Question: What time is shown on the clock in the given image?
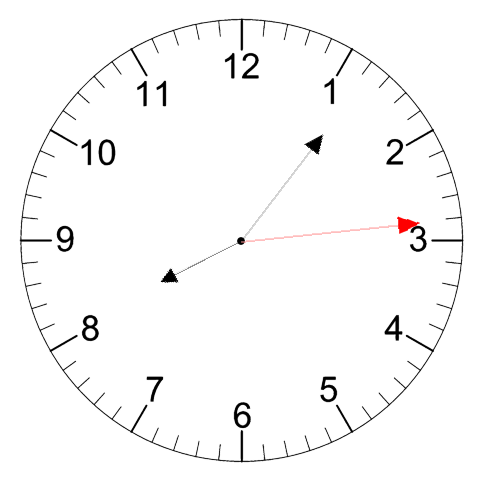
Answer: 08:06:14